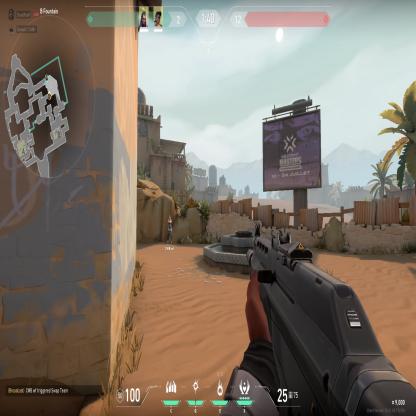
Label: teammate